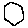
Label: hexagon